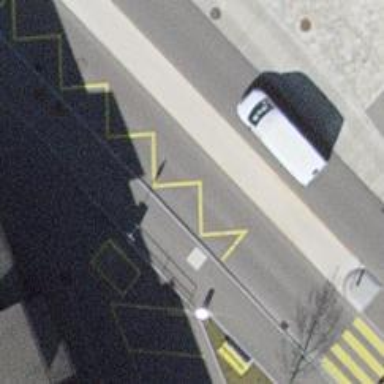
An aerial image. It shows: Bus stop with designated stop position for public transport.